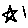
Label: star